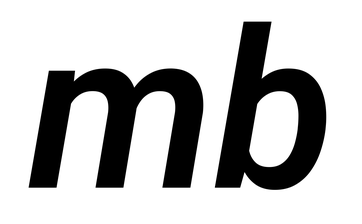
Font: Roboto-Italic_SemiBold_Italic